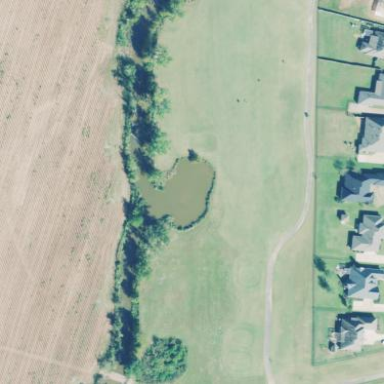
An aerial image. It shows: Rough area in golf course.